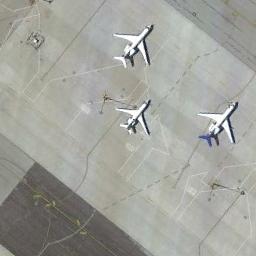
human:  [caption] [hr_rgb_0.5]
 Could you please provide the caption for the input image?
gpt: Three airplanes were in the open space .

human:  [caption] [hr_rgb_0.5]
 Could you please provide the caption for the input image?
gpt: Three airplanes are parked on the runway .

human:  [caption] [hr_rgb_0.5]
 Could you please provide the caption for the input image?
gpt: Three planes put a triangular shape in the open area .

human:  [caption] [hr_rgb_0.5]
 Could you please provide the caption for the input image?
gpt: Three aircraft were parked on the ground .

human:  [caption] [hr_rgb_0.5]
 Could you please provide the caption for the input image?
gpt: Three planes are on the marked ground .